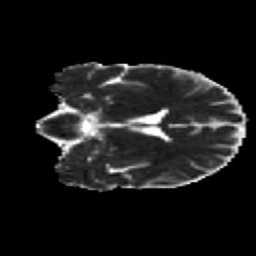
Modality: MD
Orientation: coronal
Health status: healthy
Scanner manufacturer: siemens
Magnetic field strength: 3 T
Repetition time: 12 s
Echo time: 0.092 s